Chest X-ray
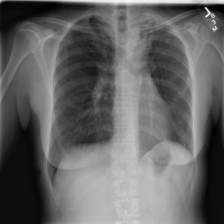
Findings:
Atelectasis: negative
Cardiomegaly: negative
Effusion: negative
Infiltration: negative
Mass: negative
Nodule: negative
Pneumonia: negative
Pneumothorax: negative
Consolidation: negative
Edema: negative
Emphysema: negative
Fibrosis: negative
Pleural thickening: negative
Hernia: negative